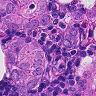
Metastatic tissue present: yes